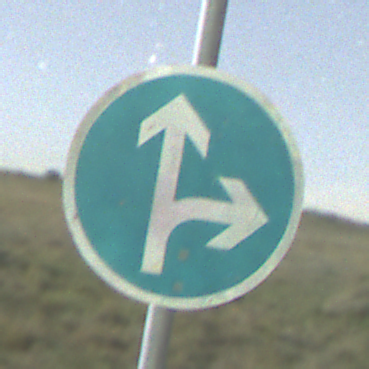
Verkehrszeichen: VorgeschriebeneFahrtrichtungGeradeausOderRechts
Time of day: Night
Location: Outdoor (Nature)
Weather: Clear
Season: NotSpecified
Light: Natural